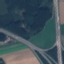
Label: Highway